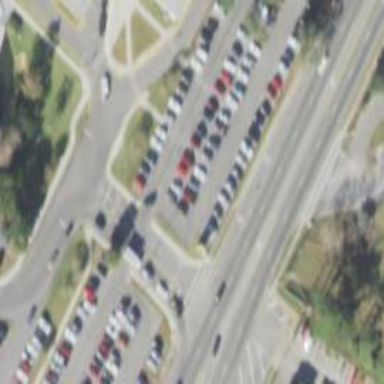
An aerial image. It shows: Parking space.